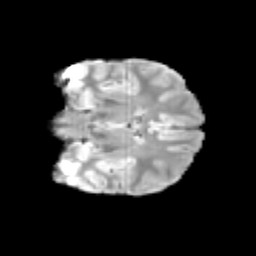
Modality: T2w
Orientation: coronal
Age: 12
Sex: female
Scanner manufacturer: siemens
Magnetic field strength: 3 T
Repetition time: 3.8 s
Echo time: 0.07 s